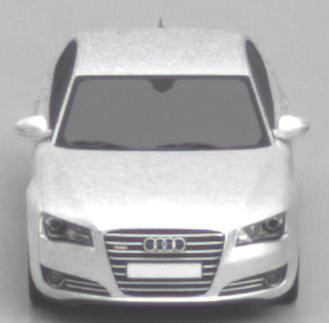
Make: Audi
Model: A8 D4
Model produced from: 2009
Model produced until: 2017
Doors: 4
Color: white
Road condition: wet road
Daytime: midday
Contrast: low contrast